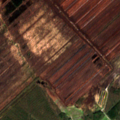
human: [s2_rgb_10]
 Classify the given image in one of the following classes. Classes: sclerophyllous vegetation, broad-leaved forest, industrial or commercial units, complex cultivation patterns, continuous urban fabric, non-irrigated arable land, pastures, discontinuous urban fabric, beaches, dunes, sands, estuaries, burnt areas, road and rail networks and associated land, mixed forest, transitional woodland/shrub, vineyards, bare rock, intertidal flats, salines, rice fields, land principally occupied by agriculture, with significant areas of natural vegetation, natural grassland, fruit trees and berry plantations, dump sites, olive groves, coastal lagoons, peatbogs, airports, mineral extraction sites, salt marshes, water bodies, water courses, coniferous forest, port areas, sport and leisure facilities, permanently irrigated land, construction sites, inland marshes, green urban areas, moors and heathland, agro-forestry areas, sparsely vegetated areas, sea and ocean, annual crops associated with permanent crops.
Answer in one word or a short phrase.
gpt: pastures, broad-leaved forest, mixed forest, peatbogs